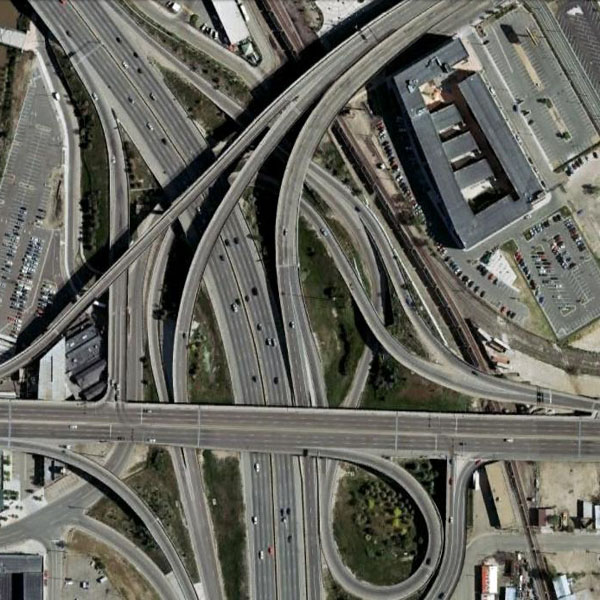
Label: Viaduct